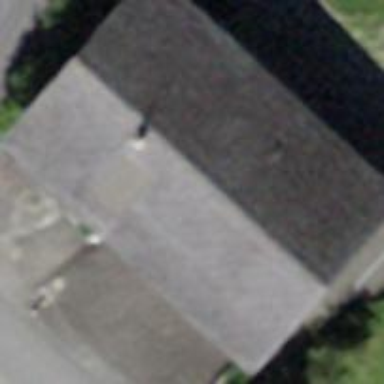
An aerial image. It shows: Gabled building with grey Eternit roof.